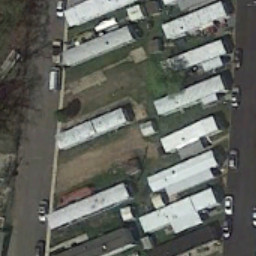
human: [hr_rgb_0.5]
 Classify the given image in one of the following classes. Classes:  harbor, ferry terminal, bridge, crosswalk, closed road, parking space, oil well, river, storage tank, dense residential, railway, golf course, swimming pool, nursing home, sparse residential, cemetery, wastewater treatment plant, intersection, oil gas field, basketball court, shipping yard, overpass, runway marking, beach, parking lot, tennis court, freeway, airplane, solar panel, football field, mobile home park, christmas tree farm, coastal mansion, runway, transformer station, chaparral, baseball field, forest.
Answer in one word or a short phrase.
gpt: mobile home park